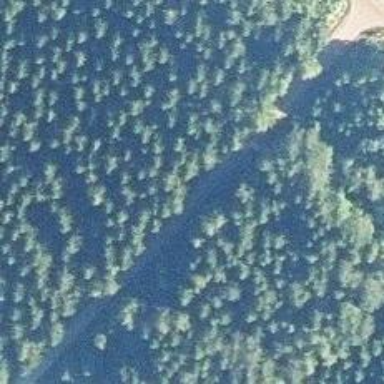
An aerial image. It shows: Well-maintained track road of grade 1.